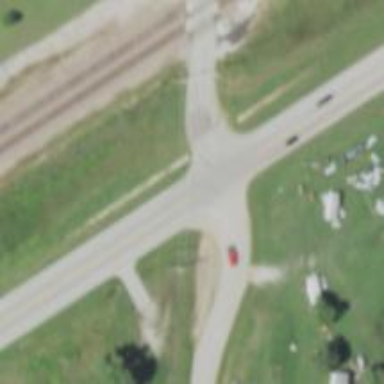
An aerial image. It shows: Road with stop sign.